Field crop: maize
Growth stage: 2
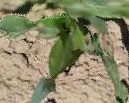
Species: maize